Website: lowes
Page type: payment
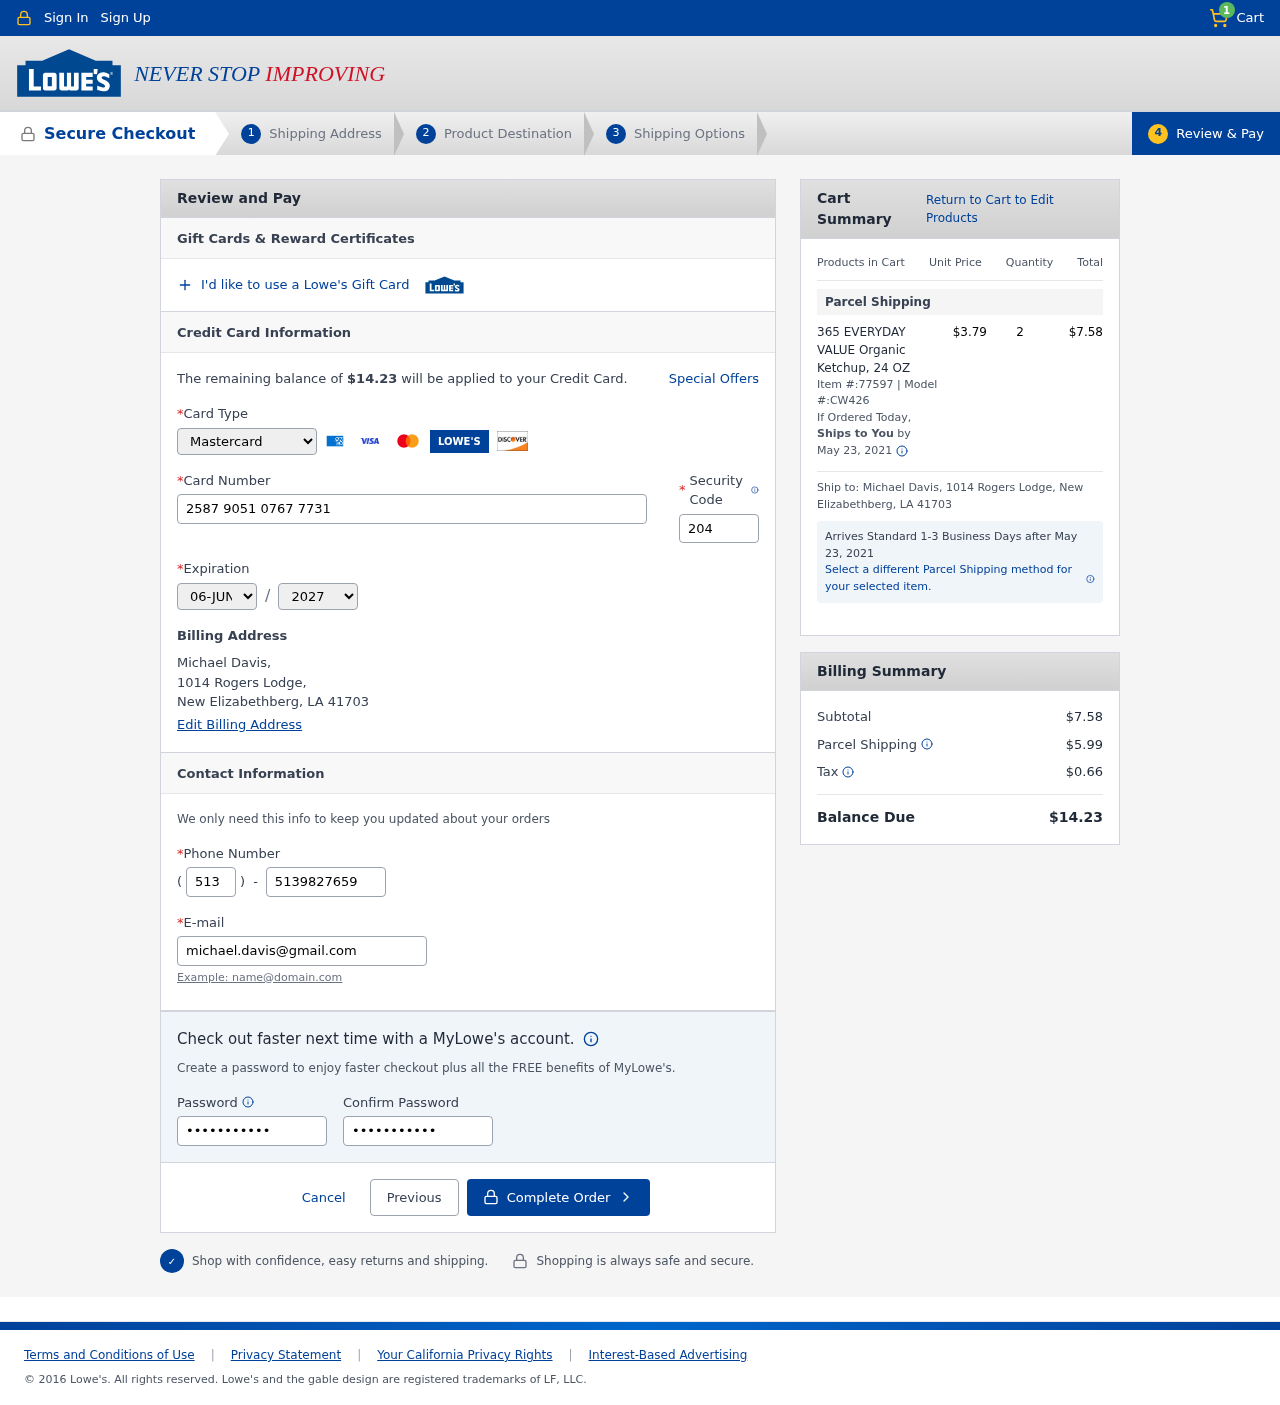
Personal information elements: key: PII_CARD_CVV
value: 204
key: PII_CARD_EXPIRY_MONTH
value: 06
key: PII_CARD_EXPIRY_YEAR
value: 27
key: PII_CARD_NUMBER
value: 2587 9051 0767 7731
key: PII_CARD_TYPE
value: Mastercard
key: PII_CITY_STATE_ZIP
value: New Elizabethberg, LA 41703
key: PII_EMAIL
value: michael.davis@gmail.com
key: PII_FULLNAME
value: Michael Davis,
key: PII_PHONE
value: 5139827659
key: PII_PHONE_AREA
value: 513
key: PII_STREET
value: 1014 Rogers Lodge,
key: PII_FULLNAME2
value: Michael Davis
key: PII_STREET2
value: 1014 Rogers Lodge
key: PII_CITY_STATE_ZIP2
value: New Elizabethberg, LA 41703
Product elements: key: PRODUCT1_NAME
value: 365 EVERYDAY VALUE Organic Ketchup, 24 OZ
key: PRODUCT1_PRICE
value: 3.79
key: PRODUCT1_QUANTITY
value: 2
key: PRODUCT1_ITEM
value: Item #:77597
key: PRODUCT1_MODEL
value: Model #:CW426
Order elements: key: ORDER_NUM_ITEMS
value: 1
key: ORDER_TOTAL
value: $14.23
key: ORDER_SHIPPING_DATE
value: May 23, 2021
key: ORDER_SUBTOTAL
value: $7.58
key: ORDER_SHIPPING_DATE2
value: May 23, 2021
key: ORDER_SHIPPING_COST
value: $5.99
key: ORDER_TAX
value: $0.66